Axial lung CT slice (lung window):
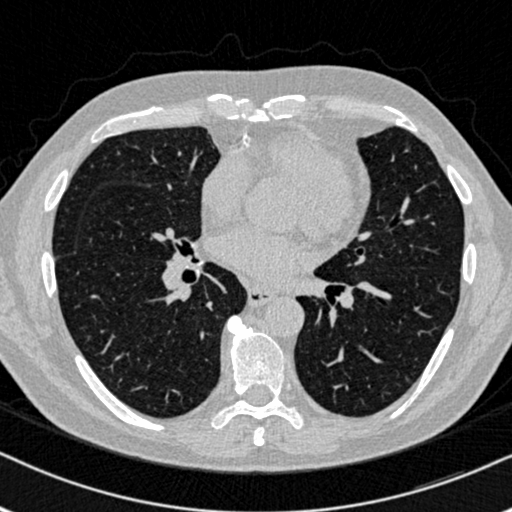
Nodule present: no